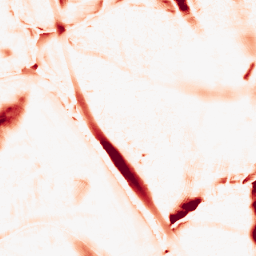
Category: morphological
Decomposition family: morphological_ellipse
Decomposition parameters: operation: opening
width: 30
height: 50
Upsampling method: bilinear
Upsampling parameters: scale: 4
Upsampling scale: 4